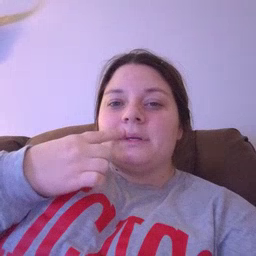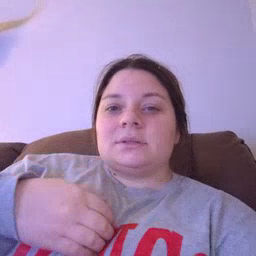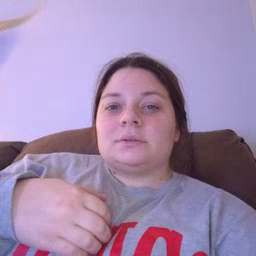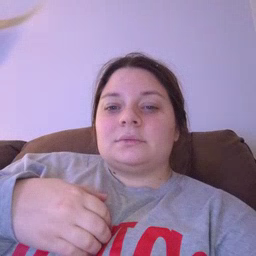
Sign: lips